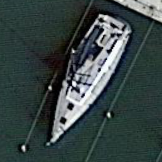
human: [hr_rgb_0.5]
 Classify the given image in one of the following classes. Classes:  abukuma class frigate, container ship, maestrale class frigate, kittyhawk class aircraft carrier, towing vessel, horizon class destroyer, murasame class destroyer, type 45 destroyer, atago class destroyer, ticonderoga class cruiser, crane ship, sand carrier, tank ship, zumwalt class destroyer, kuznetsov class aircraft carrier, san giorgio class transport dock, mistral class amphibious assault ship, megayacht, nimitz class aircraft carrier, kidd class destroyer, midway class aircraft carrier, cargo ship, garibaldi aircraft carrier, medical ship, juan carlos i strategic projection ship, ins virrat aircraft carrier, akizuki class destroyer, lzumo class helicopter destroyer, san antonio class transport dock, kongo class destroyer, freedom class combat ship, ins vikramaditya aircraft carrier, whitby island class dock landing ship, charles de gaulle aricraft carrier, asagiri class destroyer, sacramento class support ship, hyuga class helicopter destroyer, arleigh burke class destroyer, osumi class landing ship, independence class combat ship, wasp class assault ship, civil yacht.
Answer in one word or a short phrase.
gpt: Civil yacht